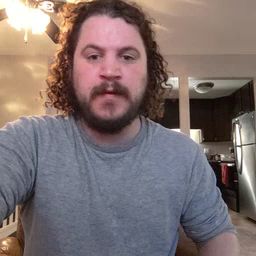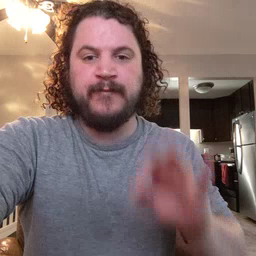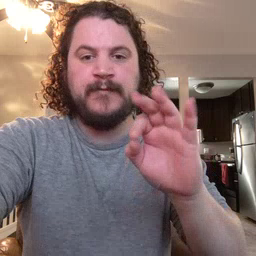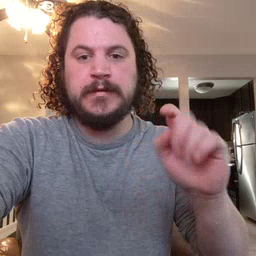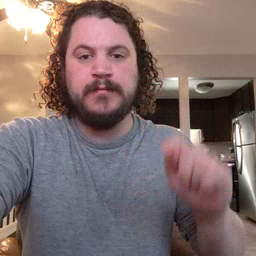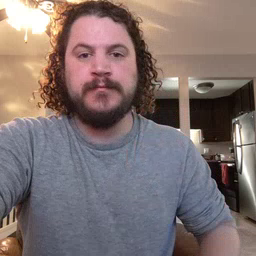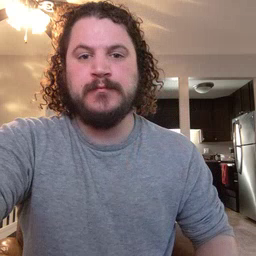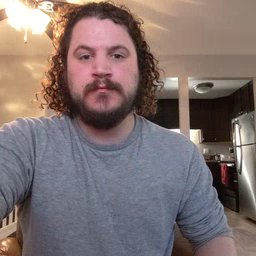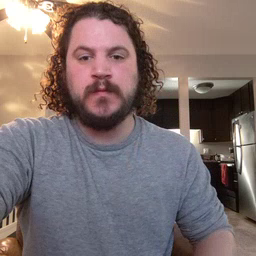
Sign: feet